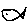
Label: fish